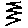
Label: zigzag